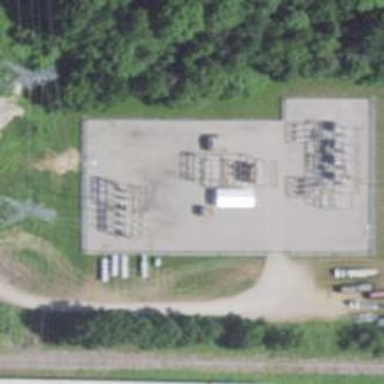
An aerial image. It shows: Switch used for power control.